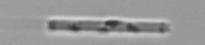
Label: Cerataulina_pelagica